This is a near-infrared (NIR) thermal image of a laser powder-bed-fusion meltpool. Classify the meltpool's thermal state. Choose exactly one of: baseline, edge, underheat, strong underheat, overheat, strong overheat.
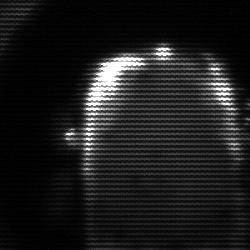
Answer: baseline